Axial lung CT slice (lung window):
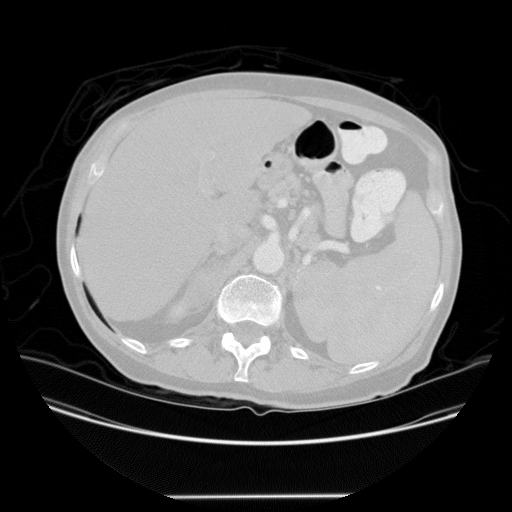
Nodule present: no